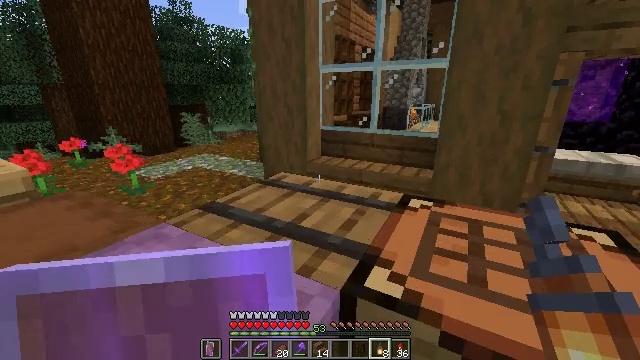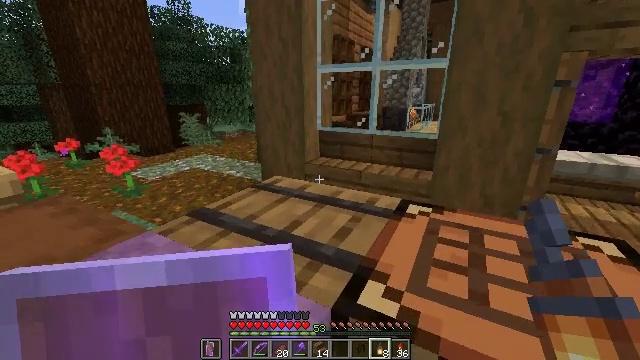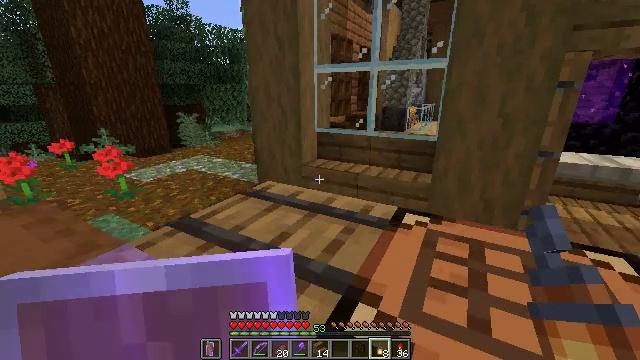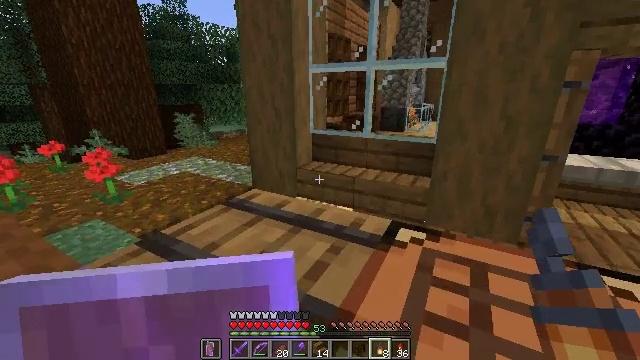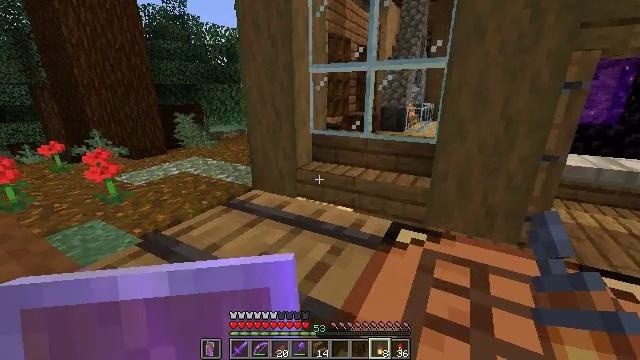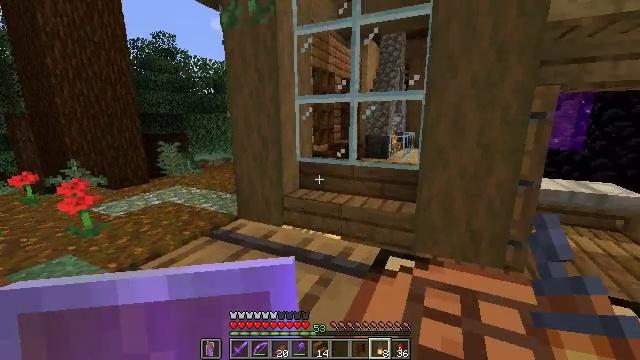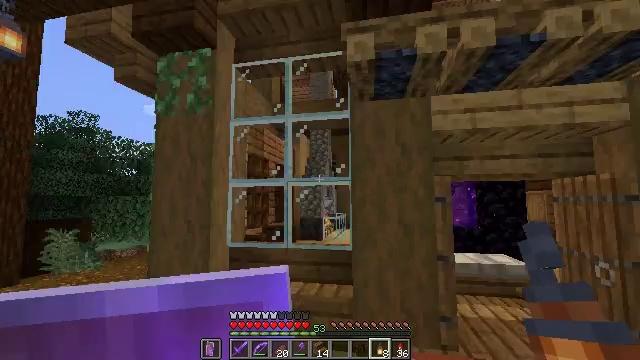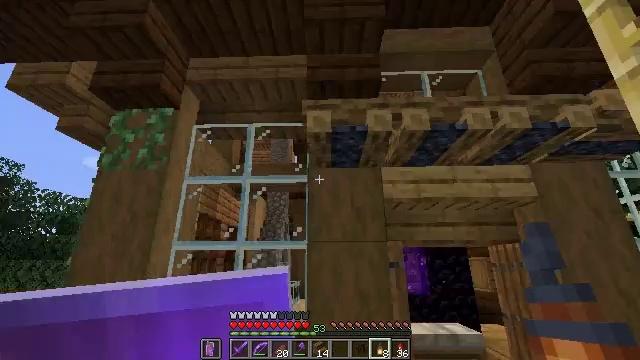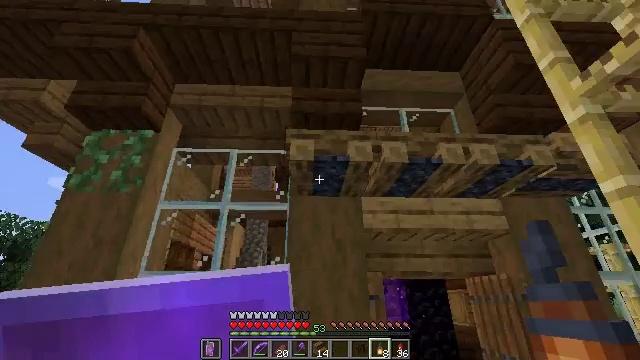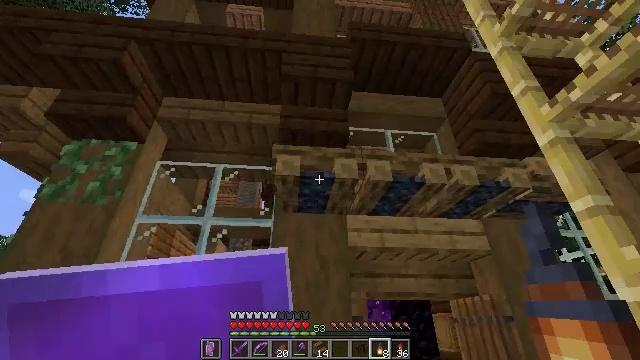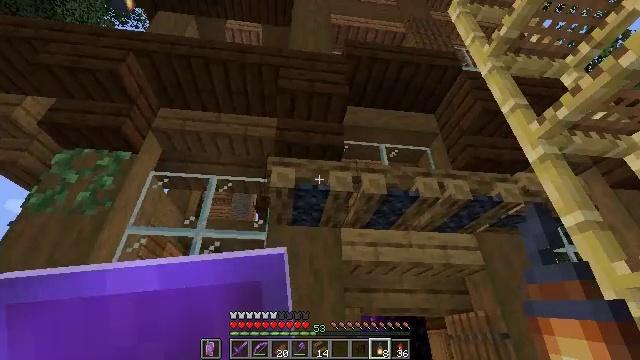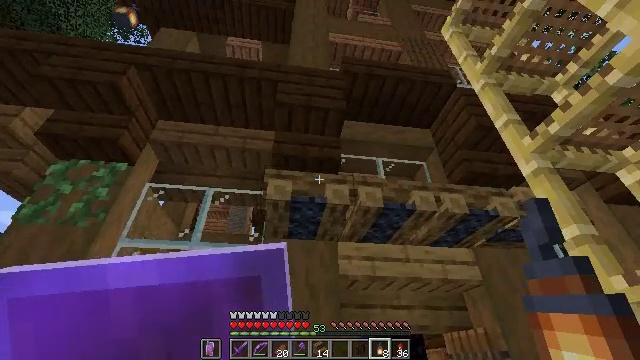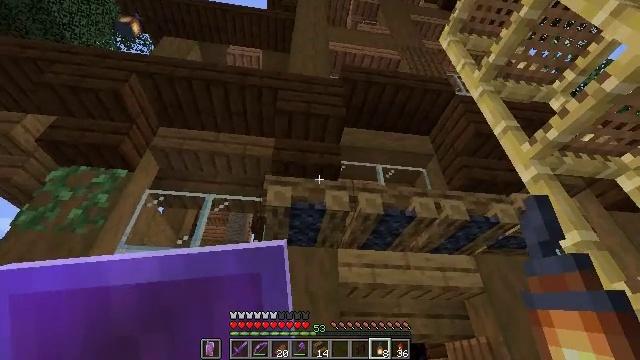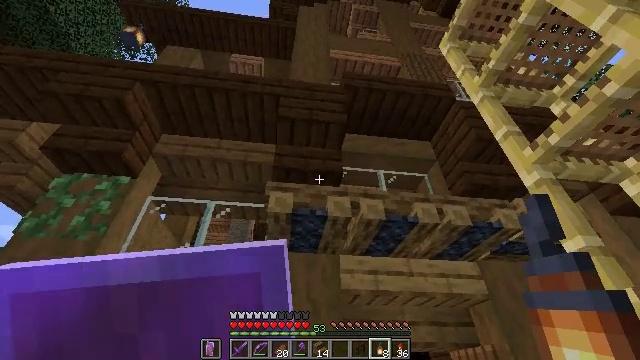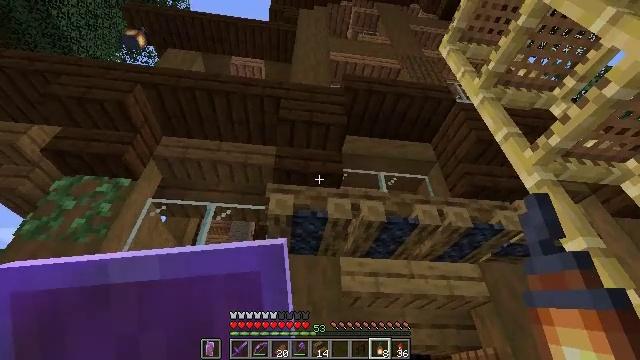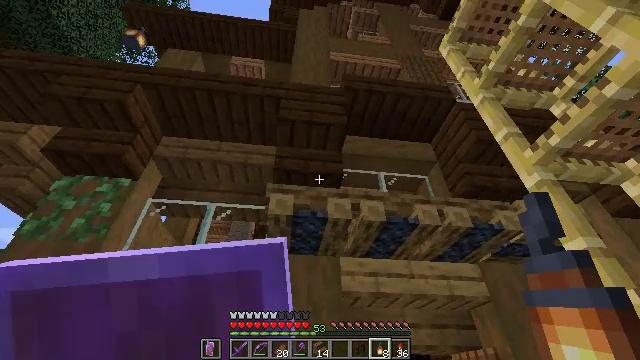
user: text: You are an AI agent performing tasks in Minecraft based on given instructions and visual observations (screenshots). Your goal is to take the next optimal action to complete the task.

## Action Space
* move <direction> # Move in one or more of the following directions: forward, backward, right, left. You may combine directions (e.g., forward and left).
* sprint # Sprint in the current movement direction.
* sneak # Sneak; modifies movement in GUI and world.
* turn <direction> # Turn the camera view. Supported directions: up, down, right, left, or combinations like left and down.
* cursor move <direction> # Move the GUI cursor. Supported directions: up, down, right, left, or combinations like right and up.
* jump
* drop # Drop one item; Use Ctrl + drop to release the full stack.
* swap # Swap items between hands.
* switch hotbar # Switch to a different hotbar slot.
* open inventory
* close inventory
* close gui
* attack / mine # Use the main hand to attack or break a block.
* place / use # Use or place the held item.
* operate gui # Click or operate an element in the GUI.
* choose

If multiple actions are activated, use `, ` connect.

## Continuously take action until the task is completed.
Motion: motion action
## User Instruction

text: Break the campfire to put it in your inventory.
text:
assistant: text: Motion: move forward
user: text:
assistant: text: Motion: move forward
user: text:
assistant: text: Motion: move forward
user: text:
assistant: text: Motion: move forward
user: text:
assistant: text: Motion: move forward, turn right and up
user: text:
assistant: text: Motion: move forward, turn right and up
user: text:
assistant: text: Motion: move forward, turn right and up
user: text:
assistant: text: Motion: move forward, turn right and up
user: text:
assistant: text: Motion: turn right and up
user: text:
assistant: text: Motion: turn right and up
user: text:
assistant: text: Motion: turn up
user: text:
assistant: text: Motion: turn up
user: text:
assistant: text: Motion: turn up
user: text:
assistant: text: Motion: no_op
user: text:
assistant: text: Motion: no_op
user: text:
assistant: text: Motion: no_op
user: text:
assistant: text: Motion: no_op
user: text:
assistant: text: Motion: no_op
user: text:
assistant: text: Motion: no_op
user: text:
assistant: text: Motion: no_op
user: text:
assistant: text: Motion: no_op
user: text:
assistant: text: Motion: no_op
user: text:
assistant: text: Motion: move forward
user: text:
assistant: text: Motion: move forward
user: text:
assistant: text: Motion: move forward
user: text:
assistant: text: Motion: move forward
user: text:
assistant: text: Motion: move forward
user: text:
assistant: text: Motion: move forward
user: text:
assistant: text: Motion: move forward
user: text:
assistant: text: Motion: no_op